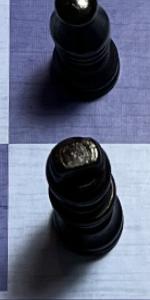
Label: King_Black